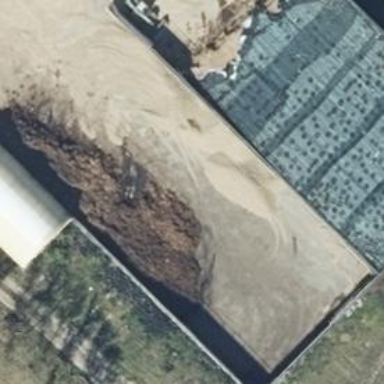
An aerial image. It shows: Bunker silo.